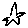
Label: star